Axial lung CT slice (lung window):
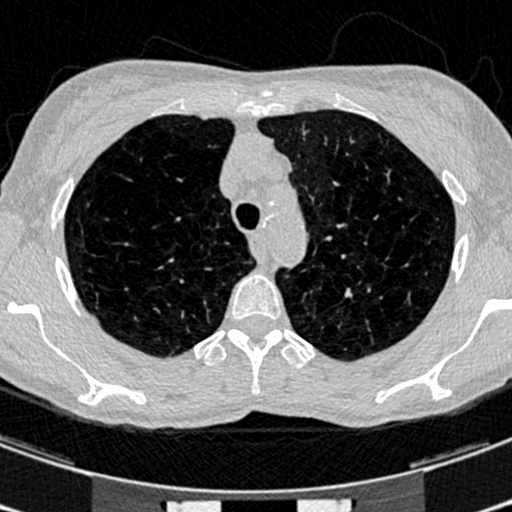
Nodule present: no